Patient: sex F, age 44
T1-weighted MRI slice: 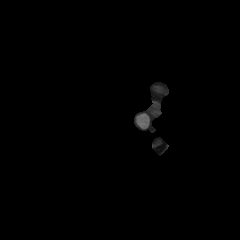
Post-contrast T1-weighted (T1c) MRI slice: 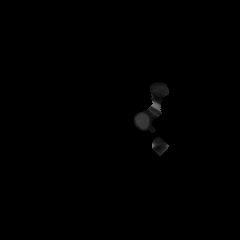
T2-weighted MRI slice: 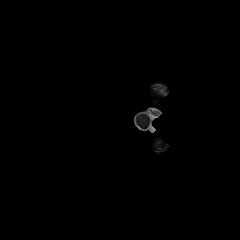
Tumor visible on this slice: no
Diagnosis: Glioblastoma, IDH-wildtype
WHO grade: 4